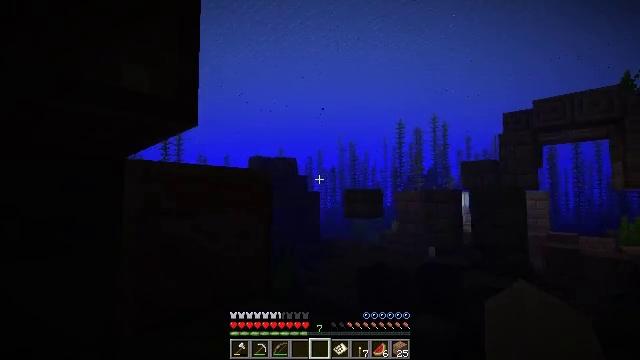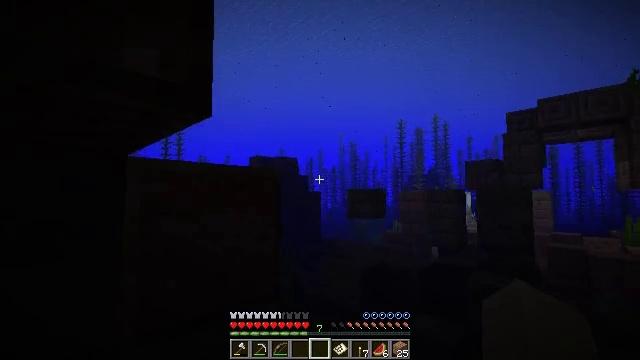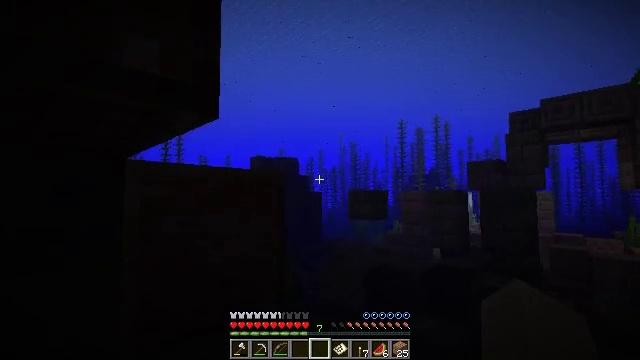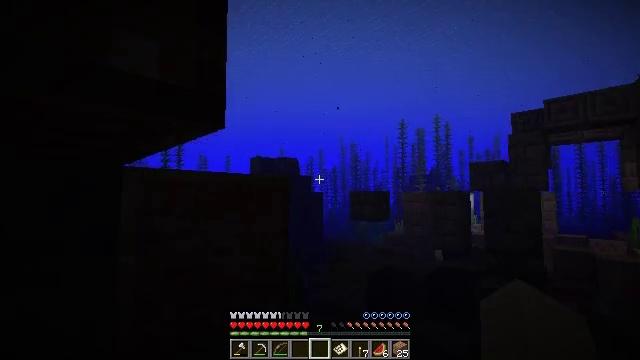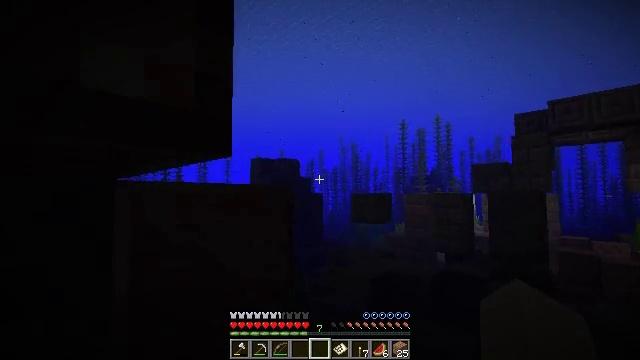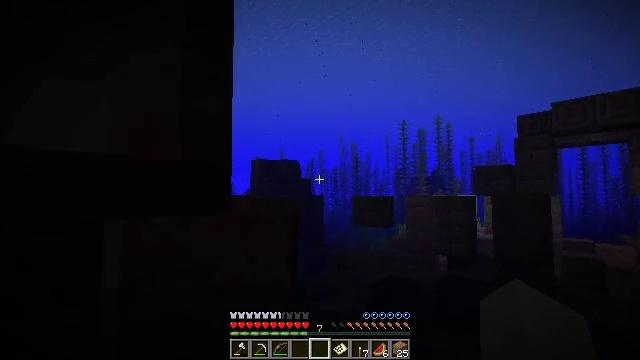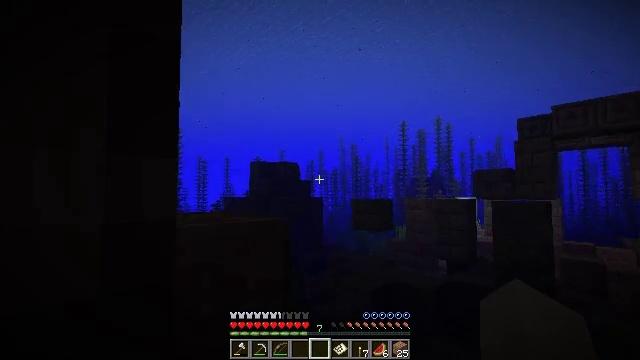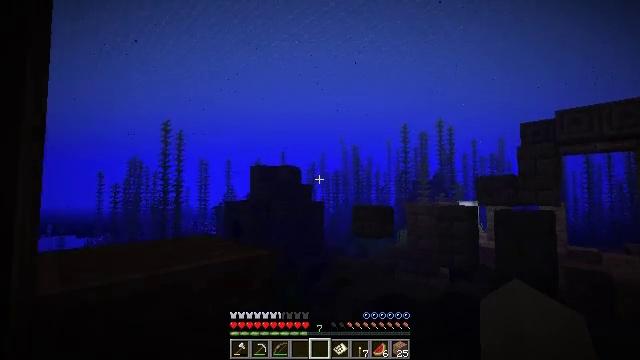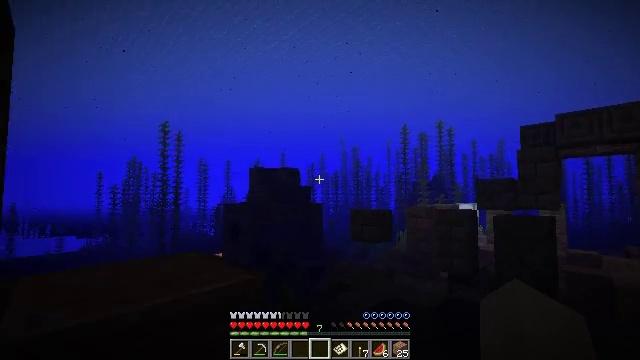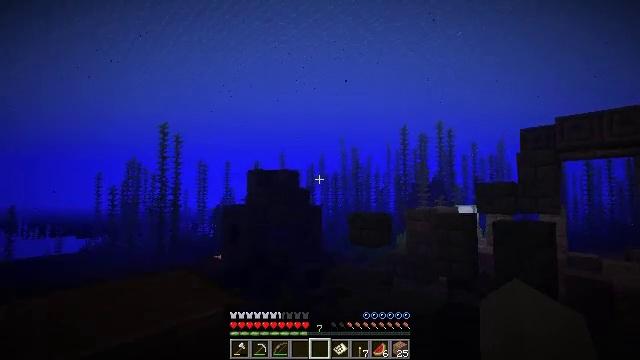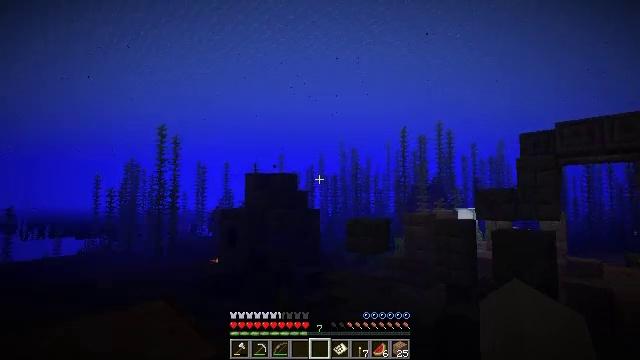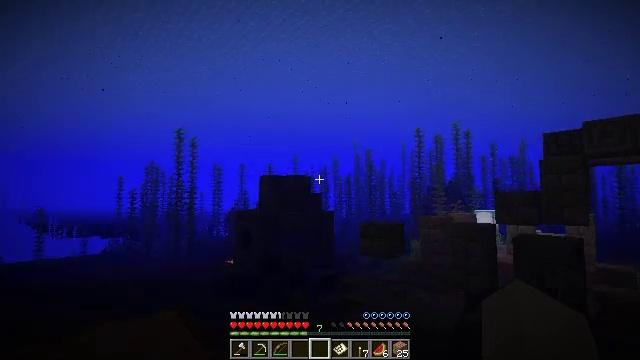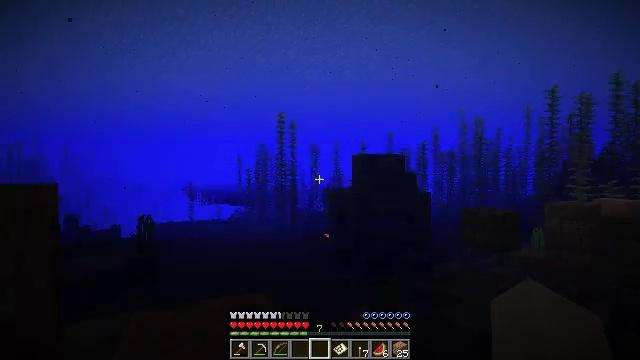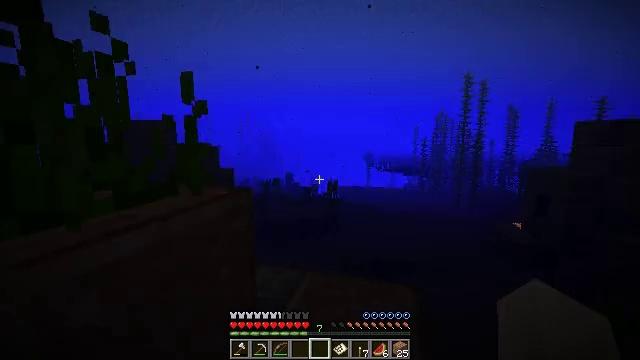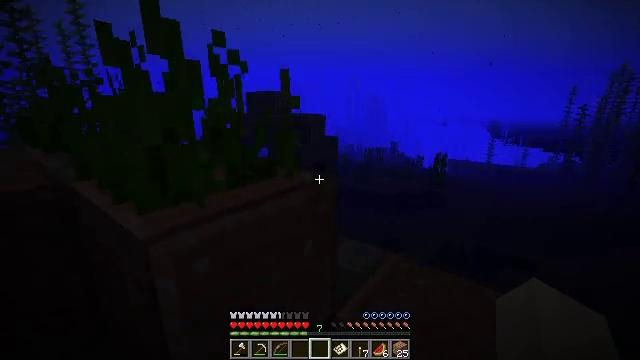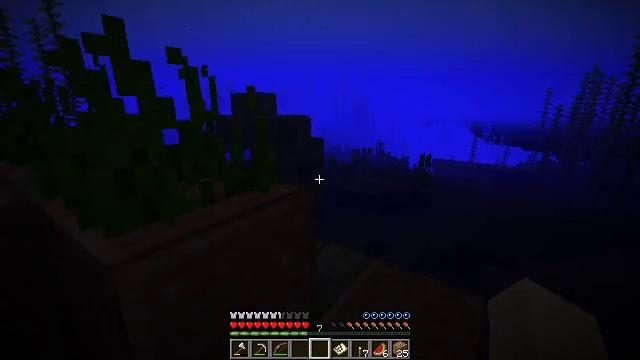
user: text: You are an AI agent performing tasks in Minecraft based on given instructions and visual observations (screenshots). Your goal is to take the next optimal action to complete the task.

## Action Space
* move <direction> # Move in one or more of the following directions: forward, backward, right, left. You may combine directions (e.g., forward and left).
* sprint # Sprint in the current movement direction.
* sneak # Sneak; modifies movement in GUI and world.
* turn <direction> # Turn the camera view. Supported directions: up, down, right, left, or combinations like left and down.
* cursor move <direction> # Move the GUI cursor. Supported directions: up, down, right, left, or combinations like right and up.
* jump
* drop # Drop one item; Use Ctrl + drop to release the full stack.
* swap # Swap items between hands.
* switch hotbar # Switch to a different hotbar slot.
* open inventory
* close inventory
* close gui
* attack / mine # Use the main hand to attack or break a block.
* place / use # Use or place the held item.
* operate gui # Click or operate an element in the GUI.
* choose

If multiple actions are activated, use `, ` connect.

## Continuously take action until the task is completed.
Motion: motion action
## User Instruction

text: Hunt a cod.
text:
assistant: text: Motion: move forward, sprint, jump
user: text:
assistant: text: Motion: move forward, sprint, jump
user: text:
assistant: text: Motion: move forward, sprint, jump
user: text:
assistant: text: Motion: move forward, sprint, jump
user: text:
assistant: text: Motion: move forward, sprint, jump
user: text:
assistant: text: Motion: move forward and move right, sprint, jump
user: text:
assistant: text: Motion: move forward and move right, sprint, jump
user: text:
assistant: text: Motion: move forward and move right, sprint, jump
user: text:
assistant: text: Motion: move forward and move right, sprint, jump
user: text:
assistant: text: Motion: move forward and move right, sprint, jump
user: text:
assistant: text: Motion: move forward and move right, sprint, turn left, jump
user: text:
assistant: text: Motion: move forward and move right, sprint, turn left and down, jump
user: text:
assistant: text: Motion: move forward, sprint, turn left and down, jump
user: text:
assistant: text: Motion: move forward, sprint, turn left and down, jump
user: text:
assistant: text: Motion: move forward, sprint, turn right, jump
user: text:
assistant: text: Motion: move forward and move right, sprint, jump
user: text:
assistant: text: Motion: move forward and move right, sprint, jump
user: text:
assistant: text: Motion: move forward and move right, sprint, jump
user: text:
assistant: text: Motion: move forward and move right, sprint, jump
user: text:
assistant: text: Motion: move forward and move right, sprint, jump
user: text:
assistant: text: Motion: move forward and move right, sprint, jump
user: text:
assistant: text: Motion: move forward and move right, sprint, turn left, jump
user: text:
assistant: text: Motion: move forward, sprint, turn left, jump
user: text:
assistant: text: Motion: move forward, sprint, turn left, jump
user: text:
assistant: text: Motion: move forward, sprint, turn left, jump
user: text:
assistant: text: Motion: move forward, sprint, turn left, jump
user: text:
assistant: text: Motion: move forward, sprint, turn left, jump
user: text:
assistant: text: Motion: move forward, sprint, jump
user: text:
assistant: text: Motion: move forward, sprint, jump
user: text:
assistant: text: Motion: move forward, sprint, jump